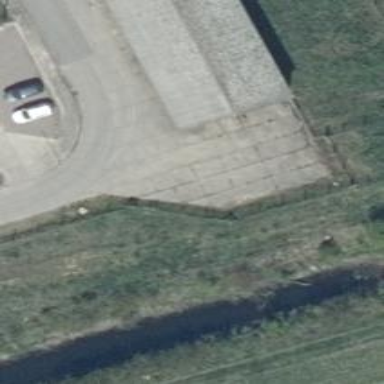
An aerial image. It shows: Driveway with concrete plates as its surface.